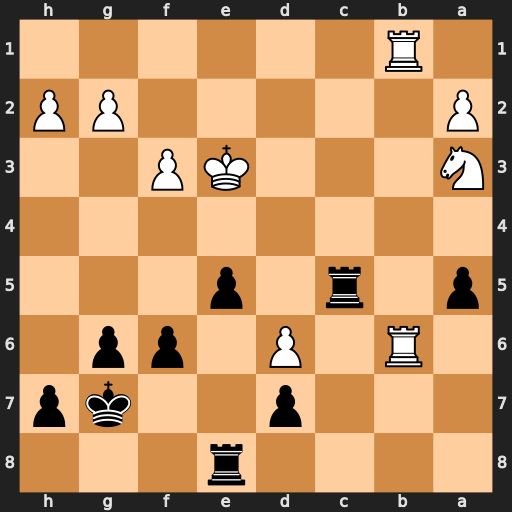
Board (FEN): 4r3/3p2kp/1R1P1pp1/p1r1p3/8/N3KP2/P5PP/1R6
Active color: b
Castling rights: -
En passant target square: -
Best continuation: Rc3+ Kf2 Rxa3